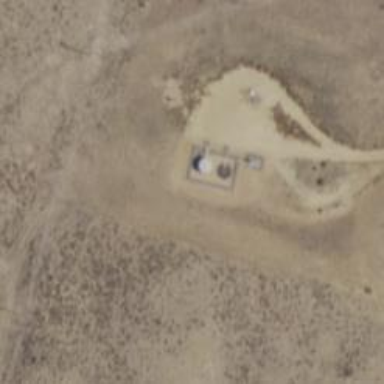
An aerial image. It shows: Storage tank with man-made structure.